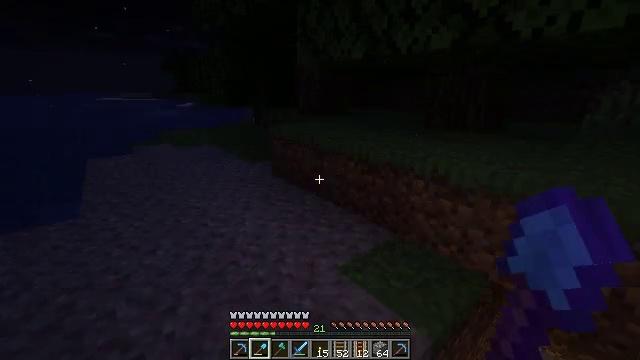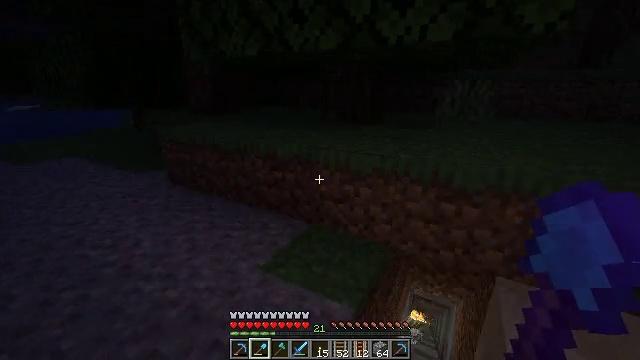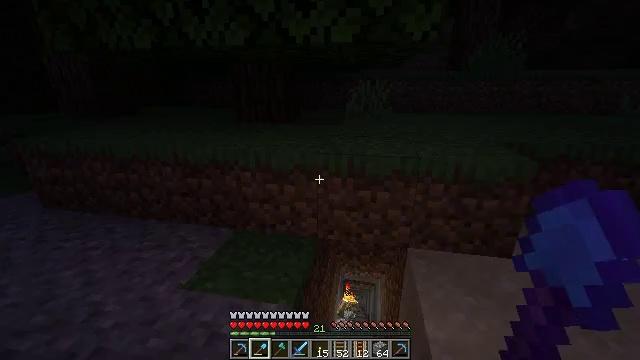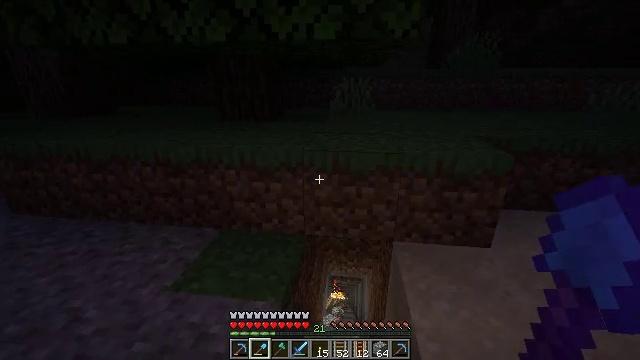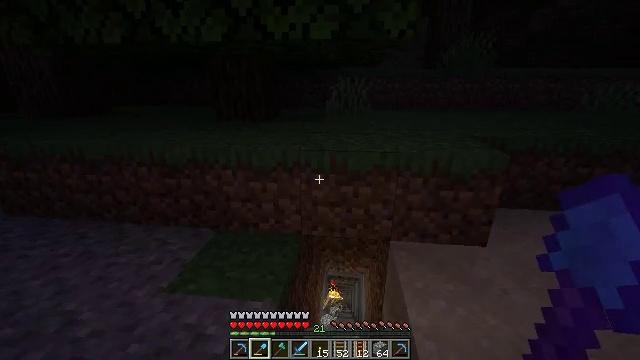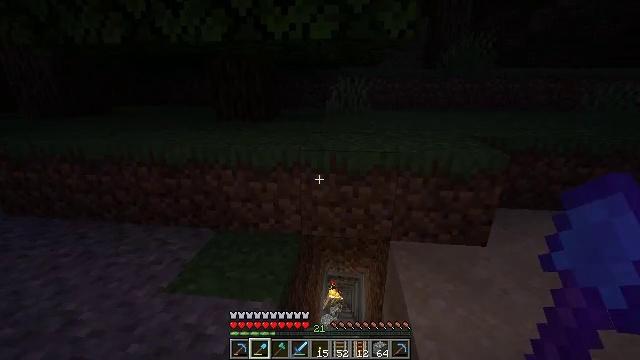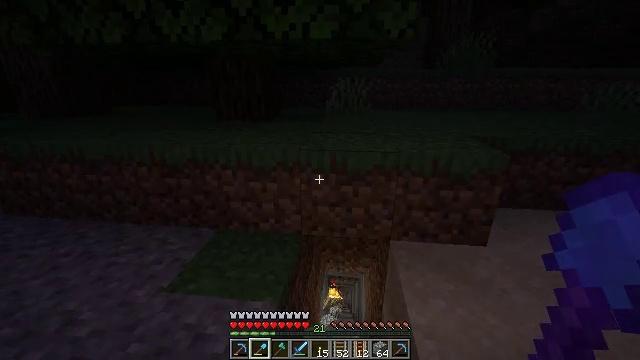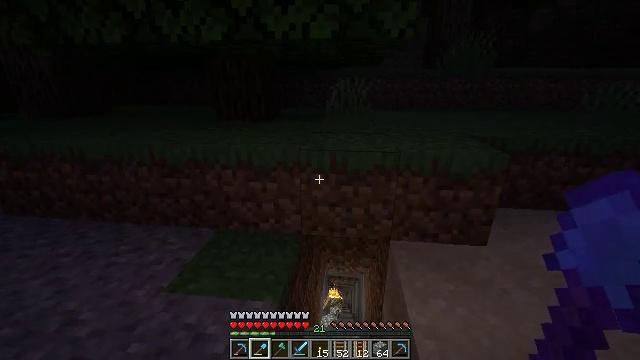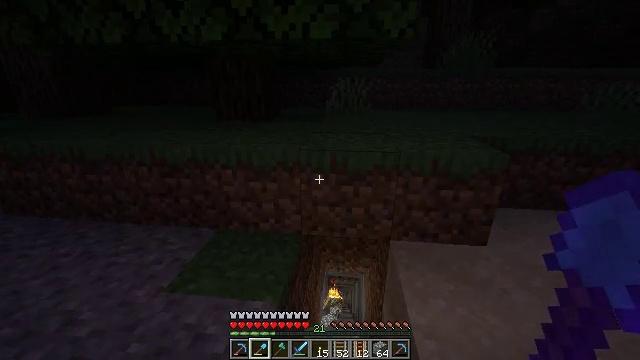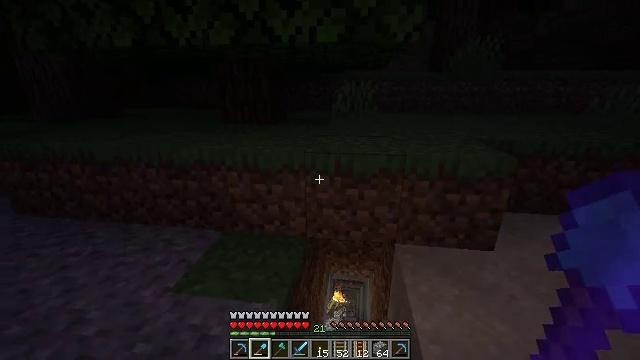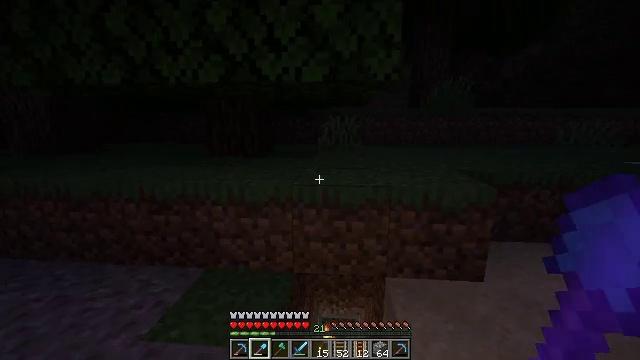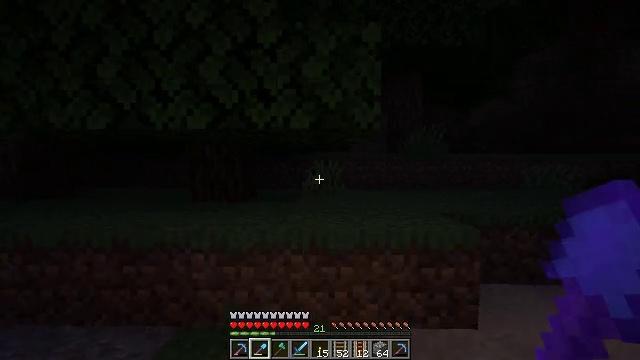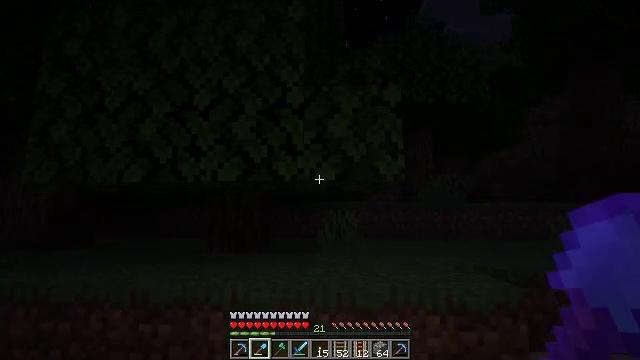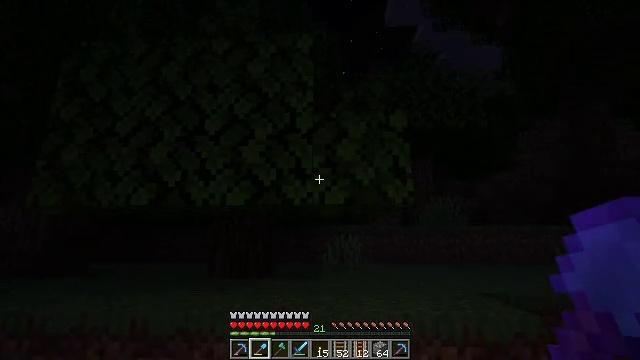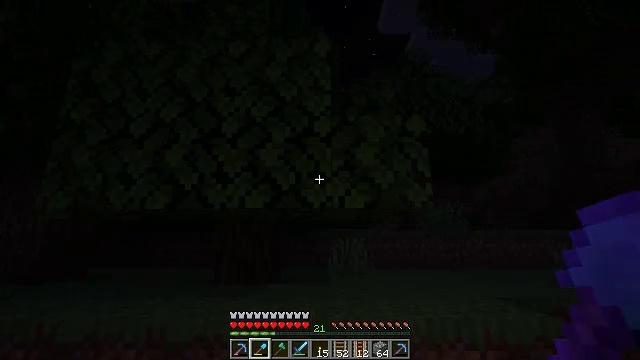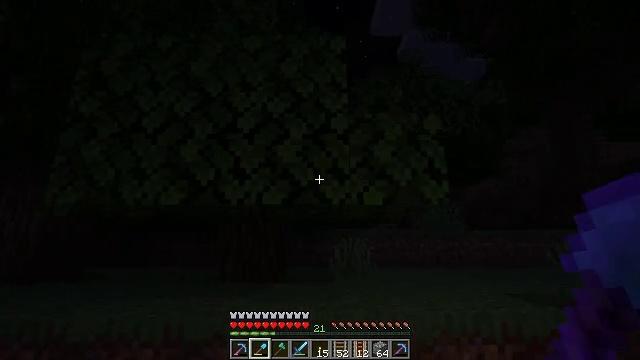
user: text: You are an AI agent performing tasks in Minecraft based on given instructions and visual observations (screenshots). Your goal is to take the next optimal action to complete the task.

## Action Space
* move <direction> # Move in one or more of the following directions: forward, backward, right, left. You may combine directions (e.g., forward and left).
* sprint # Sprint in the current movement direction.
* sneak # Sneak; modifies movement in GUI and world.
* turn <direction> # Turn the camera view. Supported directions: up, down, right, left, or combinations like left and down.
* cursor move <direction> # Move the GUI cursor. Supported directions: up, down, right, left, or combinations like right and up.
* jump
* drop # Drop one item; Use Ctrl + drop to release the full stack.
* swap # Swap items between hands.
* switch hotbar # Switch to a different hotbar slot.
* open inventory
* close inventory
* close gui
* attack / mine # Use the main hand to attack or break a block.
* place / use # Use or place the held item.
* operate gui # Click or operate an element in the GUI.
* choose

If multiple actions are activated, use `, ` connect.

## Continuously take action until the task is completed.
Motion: motion action
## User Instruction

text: Break the glowing sea lantern block.
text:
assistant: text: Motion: turn right
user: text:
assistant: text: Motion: turn right
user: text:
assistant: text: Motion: turn right
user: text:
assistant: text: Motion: no_op
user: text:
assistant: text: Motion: no_op
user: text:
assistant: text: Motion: no_op
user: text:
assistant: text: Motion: no_op
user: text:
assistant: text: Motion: no_op
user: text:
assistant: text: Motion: turn left
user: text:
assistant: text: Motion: turn right and up
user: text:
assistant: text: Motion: move left, turn right and up
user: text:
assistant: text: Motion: move left, turn left and up
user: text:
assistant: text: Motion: move left, turn up
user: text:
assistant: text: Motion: move left, turn right
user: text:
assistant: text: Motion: move left, turn right
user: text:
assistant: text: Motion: move left, turn right and down
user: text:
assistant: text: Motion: move left, turn right and down
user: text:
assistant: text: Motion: turn right and down
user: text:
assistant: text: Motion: turn right and down
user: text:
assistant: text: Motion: turn right and down
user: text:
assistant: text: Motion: turn right and down
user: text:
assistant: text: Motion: no_op
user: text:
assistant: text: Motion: no_op
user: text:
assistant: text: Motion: no_op
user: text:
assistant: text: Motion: no_op
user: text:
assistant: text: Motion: no_op
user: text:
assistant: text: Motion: no_op
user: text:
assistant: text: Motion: no_op
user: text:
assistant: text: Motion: no_op
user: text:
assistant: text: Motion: no_op